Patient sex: M
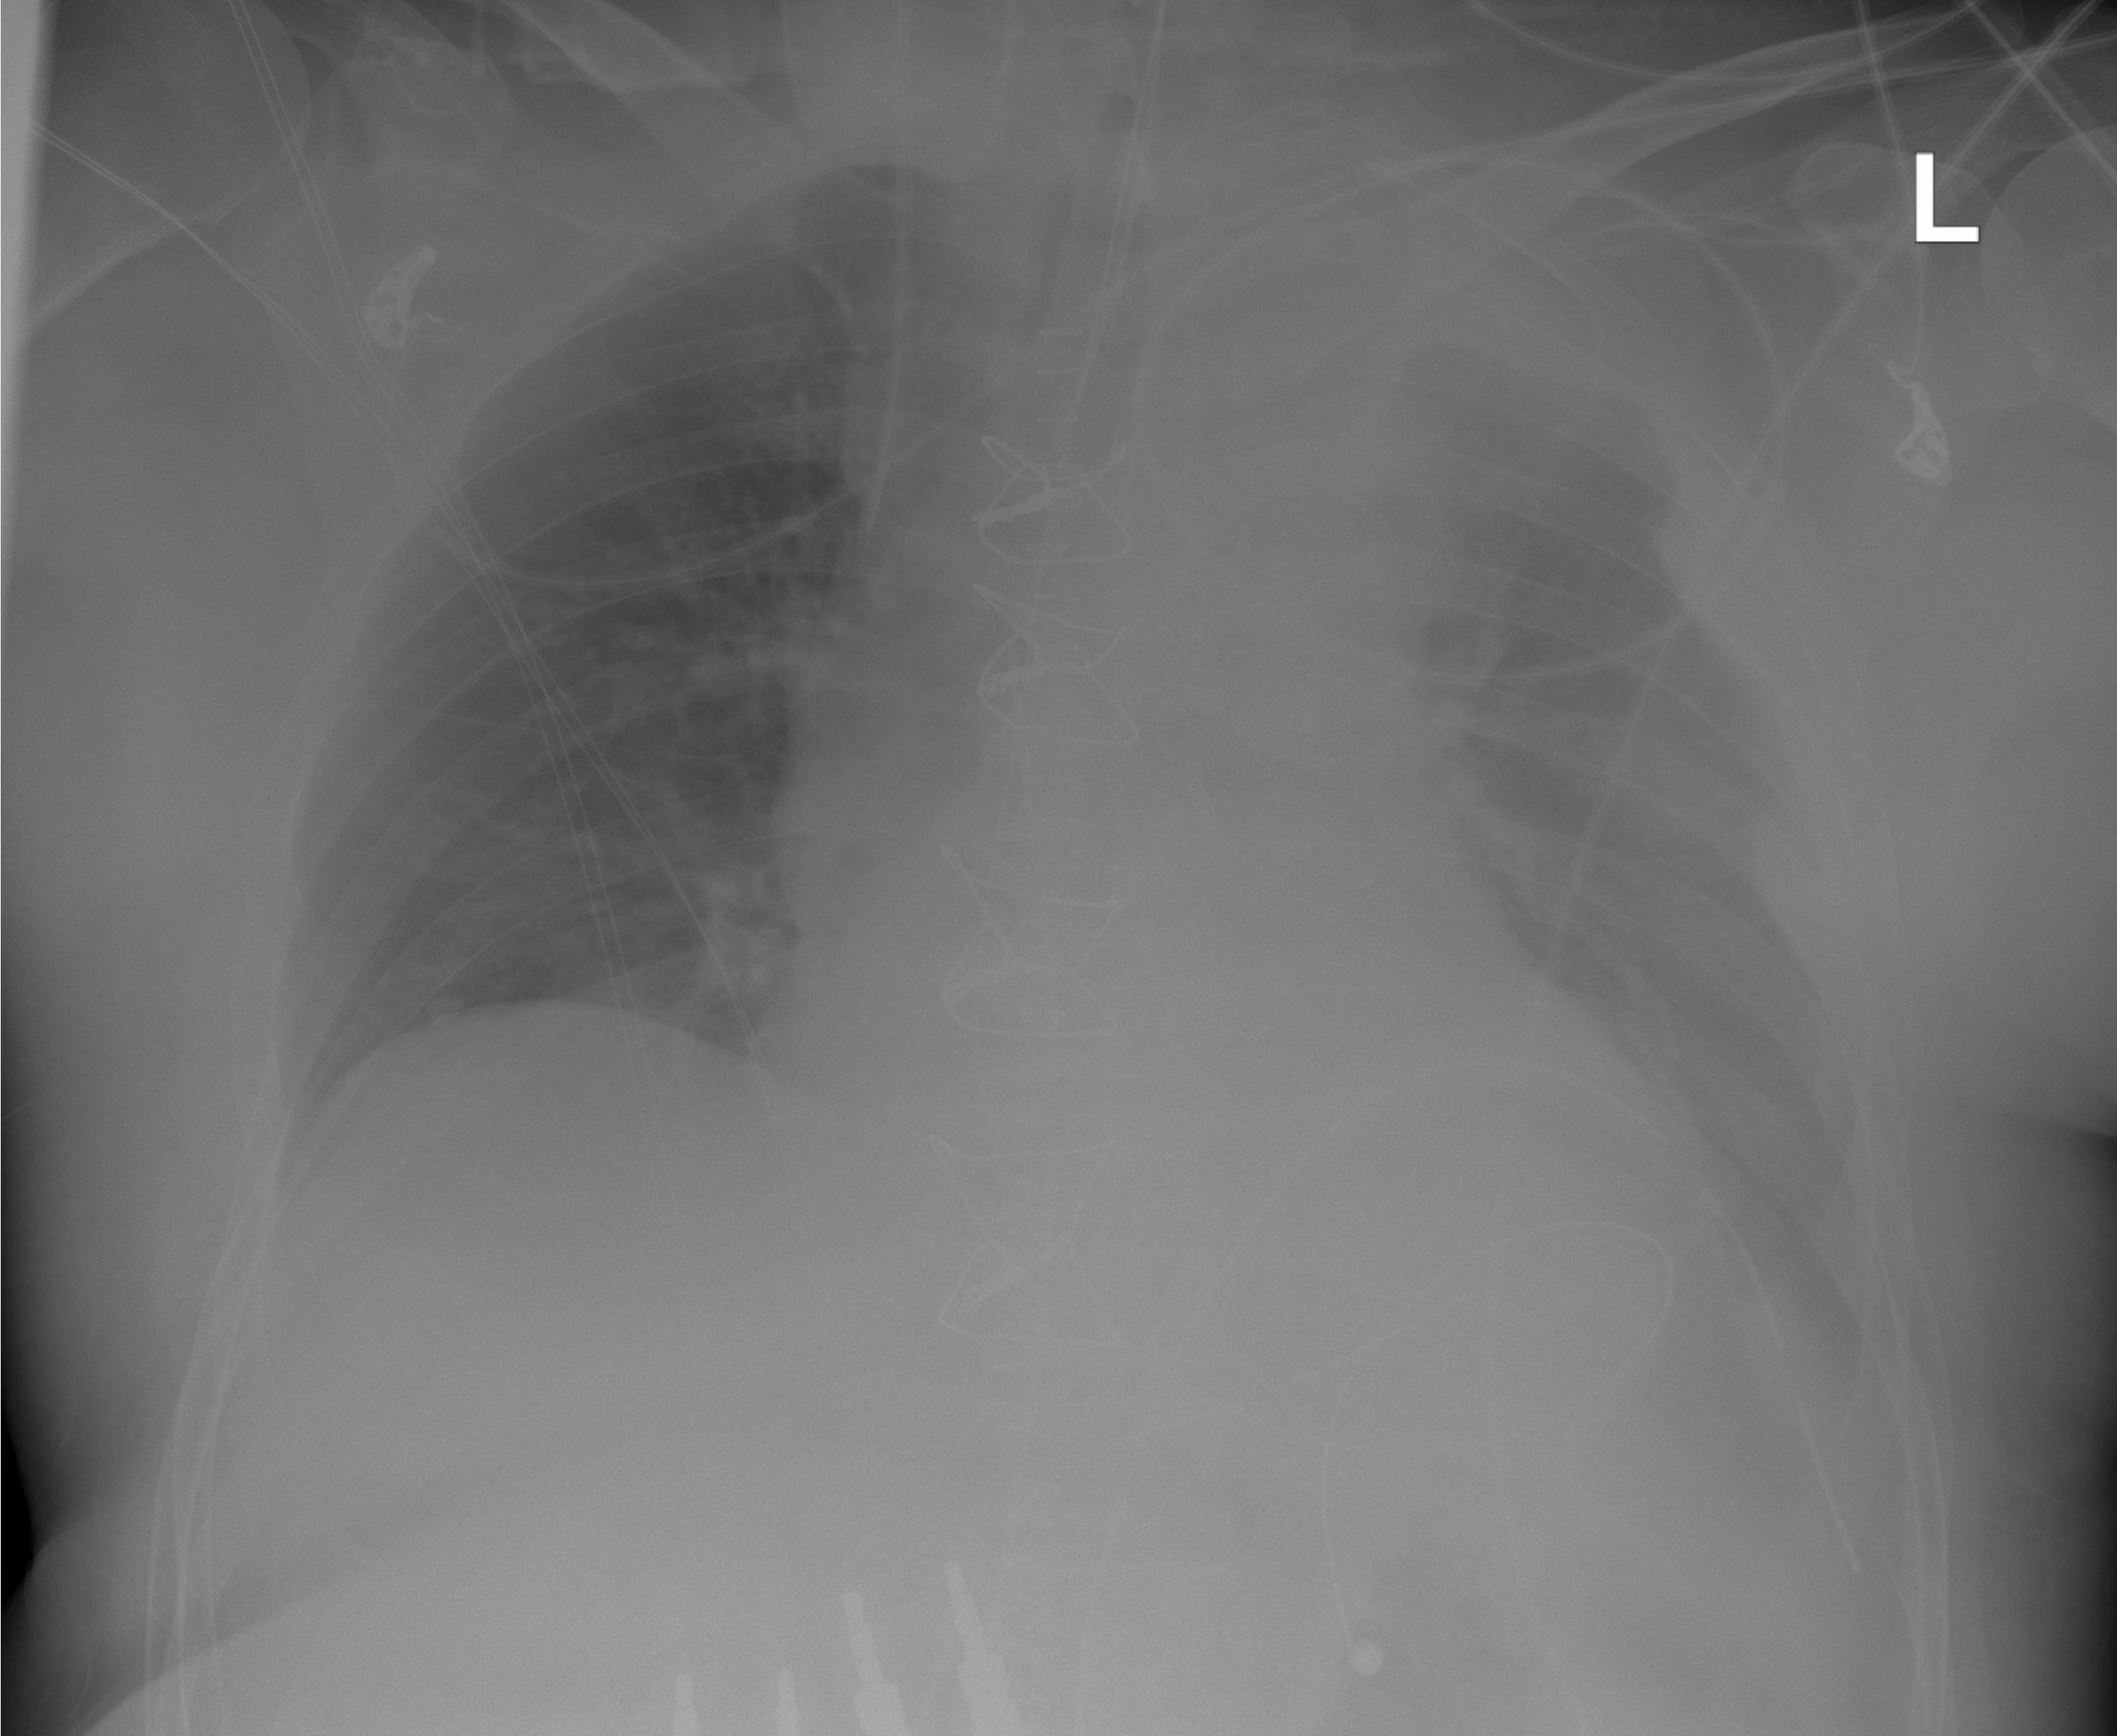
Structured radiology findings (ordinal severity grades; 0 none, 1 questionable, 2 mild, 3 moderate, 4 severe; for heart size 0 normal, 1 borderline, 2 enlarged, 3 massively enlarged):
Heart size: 2
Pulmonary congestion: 1
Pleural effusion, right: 0
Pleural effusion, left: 2
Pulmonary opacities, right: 0
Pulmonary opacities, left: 0
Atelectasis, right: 0
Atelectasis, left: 2